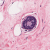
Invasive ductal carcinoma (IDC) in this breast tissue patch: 0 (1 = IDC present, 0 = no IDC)